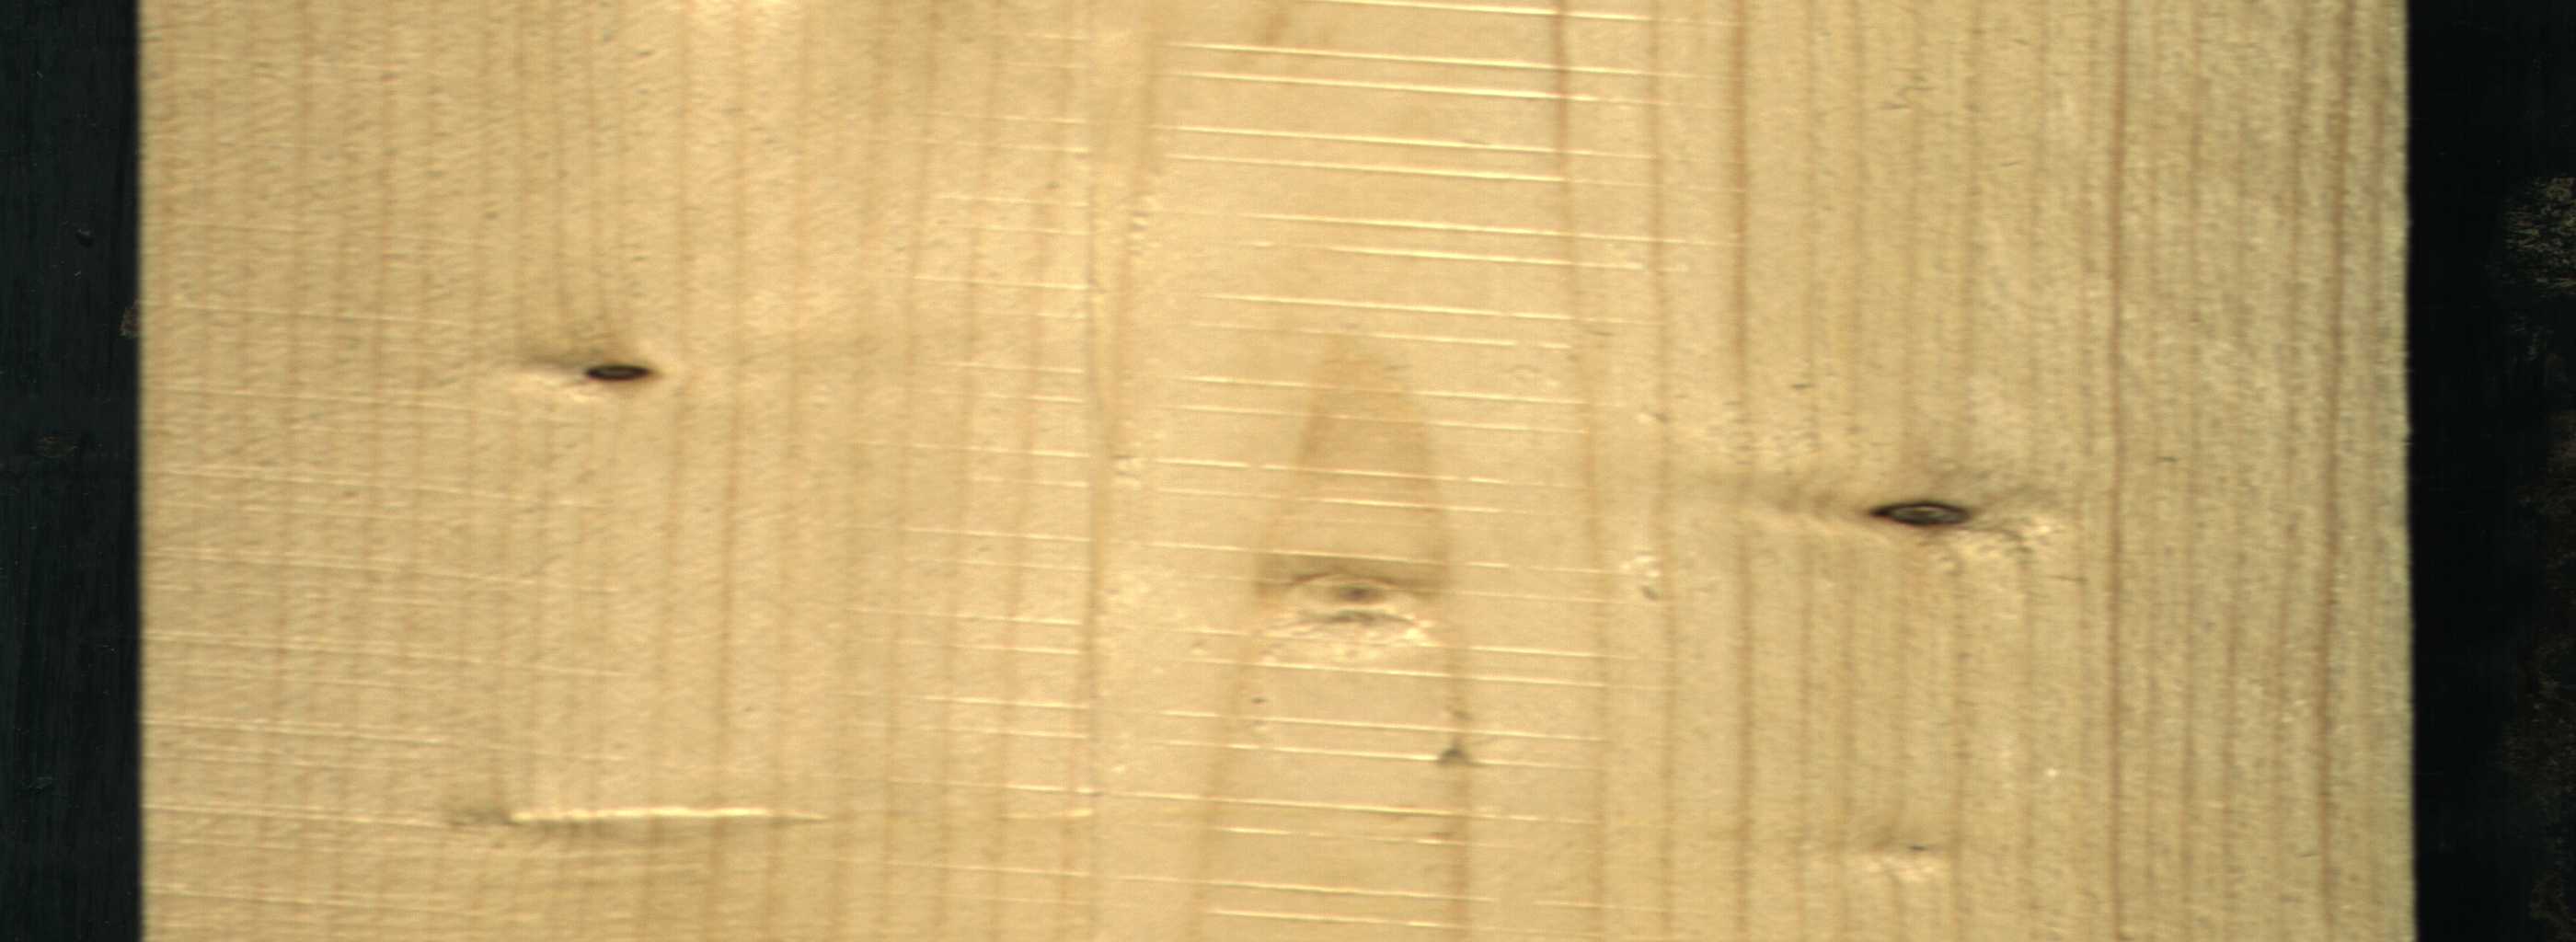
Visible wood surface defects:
Dead_Knot
Dead_Knot
Live_Knot